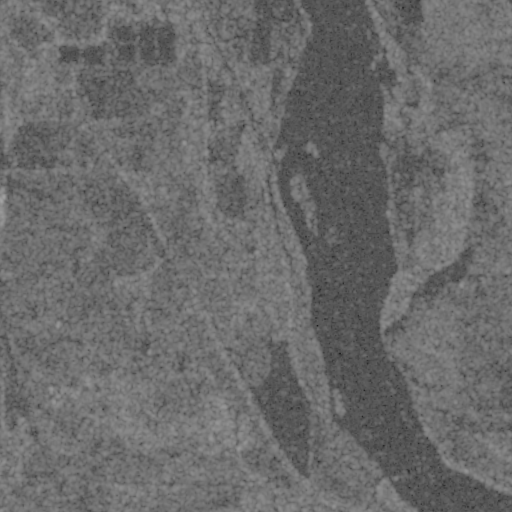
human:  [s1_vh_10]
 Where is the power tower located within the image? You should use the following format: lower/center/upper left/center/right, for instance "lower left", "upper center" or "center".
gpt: The power tower is located in the lower left of the image.
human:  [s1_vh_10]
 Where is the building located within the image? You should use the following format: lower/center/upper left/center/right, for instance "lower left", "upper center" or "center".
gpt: The building is located in the lower left of the image.
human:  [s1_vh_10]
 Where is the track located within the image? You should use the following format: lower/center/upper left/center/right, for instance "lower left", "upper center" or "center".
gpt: There is no track in the image.

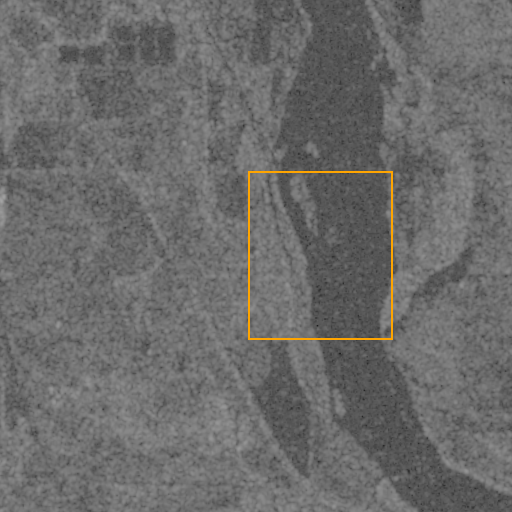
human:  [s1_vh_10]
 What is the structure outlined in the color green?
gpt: There is no green outline.
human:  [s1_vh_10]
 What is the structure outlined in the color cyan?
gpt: There is no structure outlined in cyan.